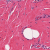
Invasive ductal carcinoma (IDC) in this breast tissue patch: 0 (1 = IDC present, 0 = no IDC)